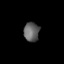
Tissue: lung
Cell type: Fibroblasts
Senescence score: 0.5611
Nuclear area (px): 295
Mean DAPI intensity: 96.953